Current action and preconditions to check: path_clear

Your task: For each precondition in the list above, predict whether it will hold at this action.

Consider the current scene as observed from the mobile robot's camera, and analyze the predicted future states of all dynamic agents (e.g., people, animals, vehicles, or any moving entities) within the NEXT SECOND.

IMPORTANT: Only answer "very likely" if you are absolutely certain—based on strong, clear evidence—that a dynamic agent will violate the precondition in the predicted future state. Do NOT answer "very likely" for unlikely, ambiguous, or low-probability risks.

Ask yourself for each precondition: Is there a high probability, with clear and convincing evidence, that the predicted future states of any dynamic agent will interfere with the predicted future state of the currently executing action within the NEXT SECOND, causing that precondition to fail?

Assess the risk level based on these predictions. Use "likely" or "very likely" if motions create a clear risk of interference.

Use "neutral" or "improbable" if agents are nearby but their predicted paths are clearly diverging or non-conflicting.

Failure Risk Categories: "very improbable", "improbable", "neutral", "likely", "very likely"

Answer Format: Output ONLY the probability_of_failure value from these categories: "very improbable", "improbable", "neutral", "likely", "very likely"

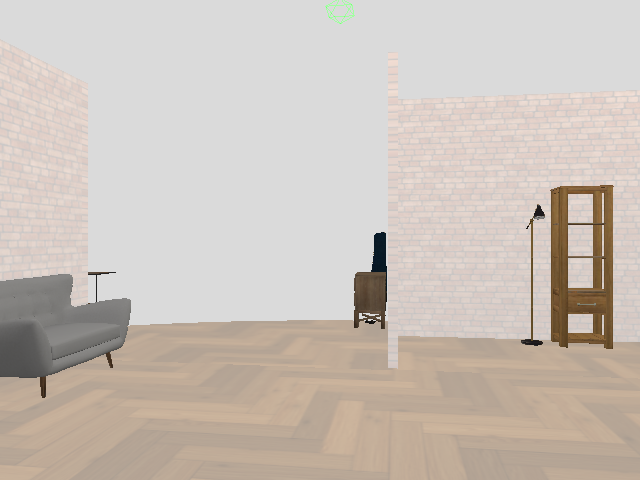

Answer: very improbable